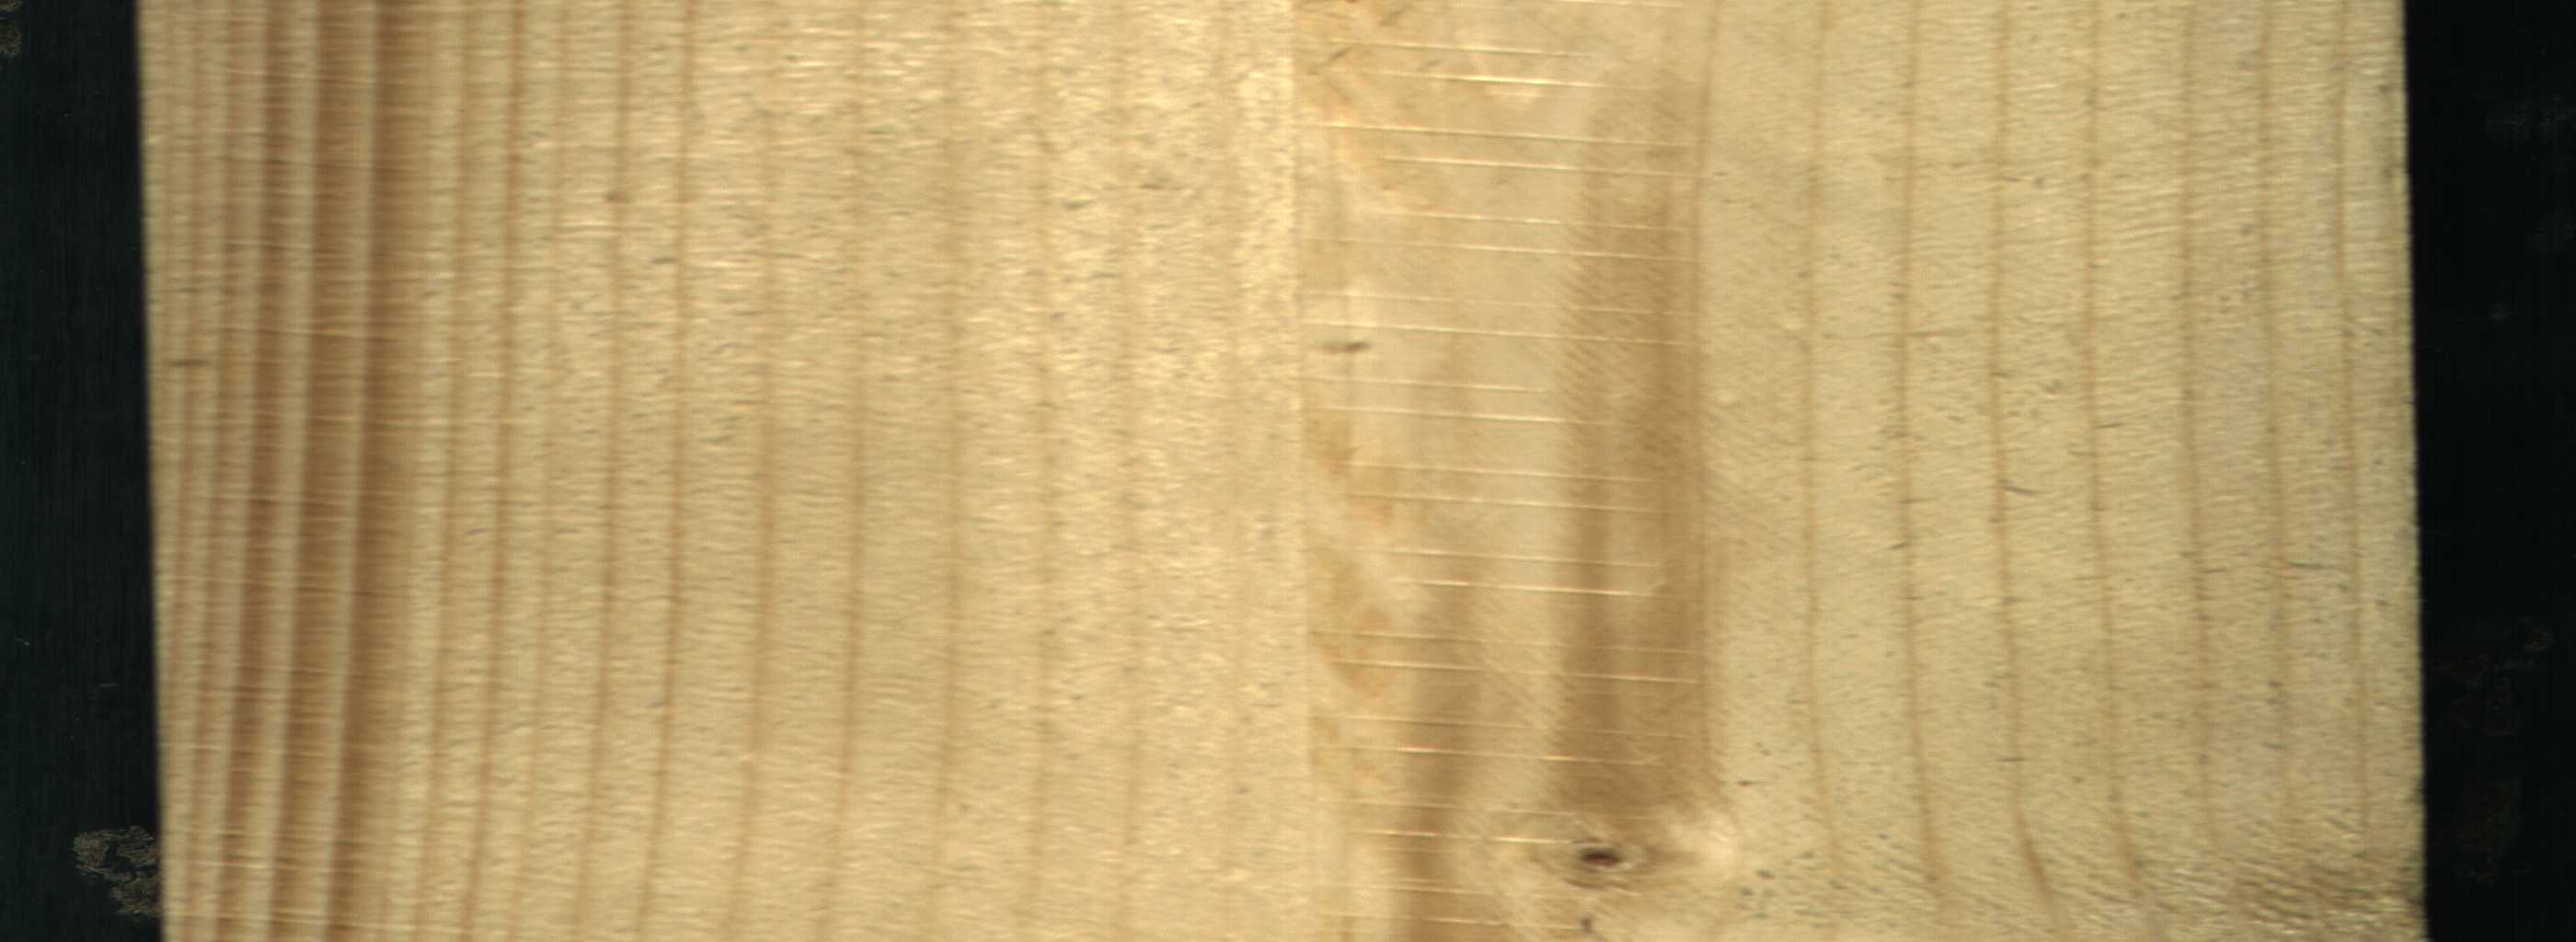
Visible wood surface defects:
Live_Knot